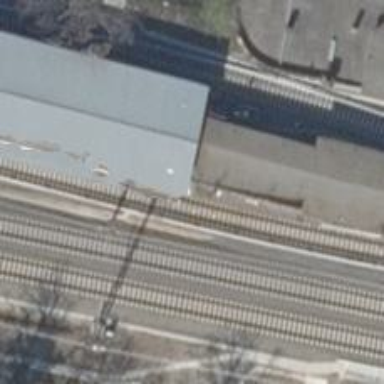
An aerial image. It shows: Railway signal.